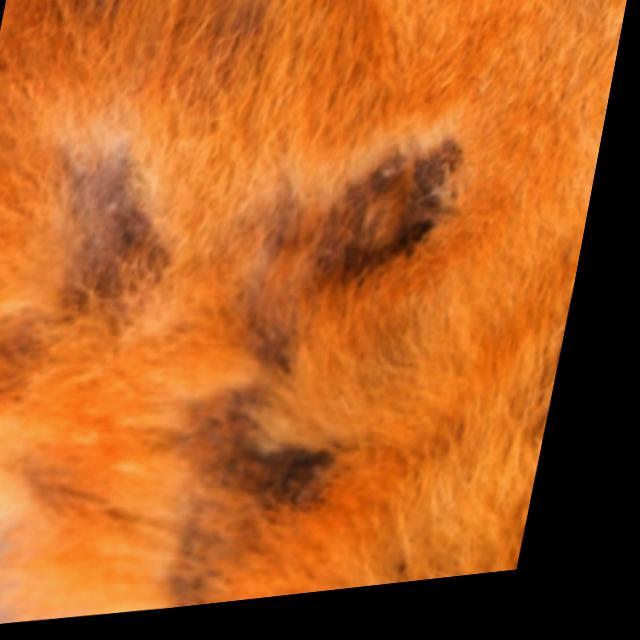
Canine fungal skin infection — characterized by alopecia, scaling, crusting, and circular lesions. Common agents include Malassezia and Candida species.